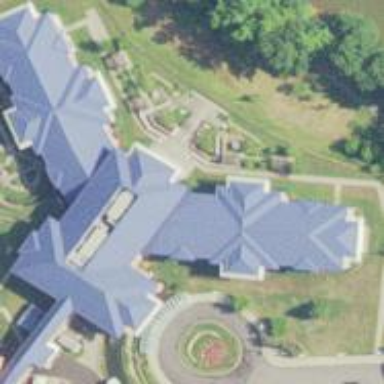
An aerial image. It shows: Commercial building that serves as nursing home.